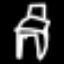
Label: chair